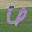
Label: 6